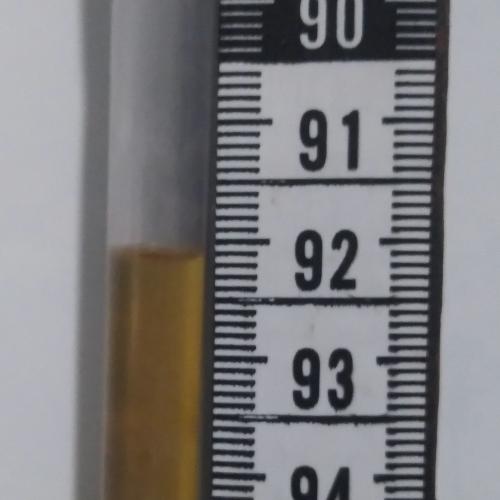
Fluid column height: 92.1 cm